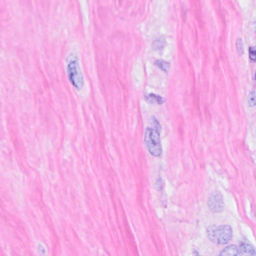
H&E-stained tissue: Breast